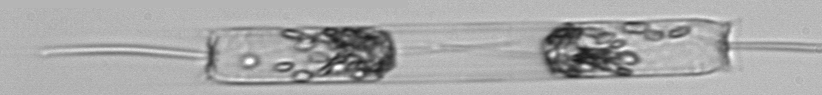
Label: Ditylum_brightwellii